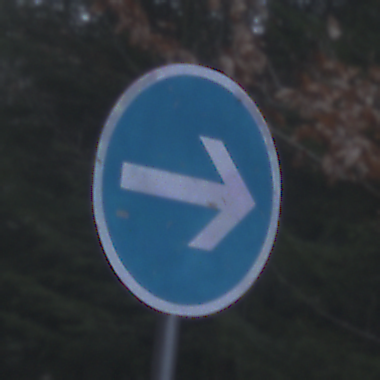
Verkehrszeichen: VorgeschriebeneFahrtrichtungHierRechts
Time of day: MorningAfternoon
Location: Outdoor (Nature)
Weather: Overcast
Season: Winter
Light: Natural